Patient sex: M
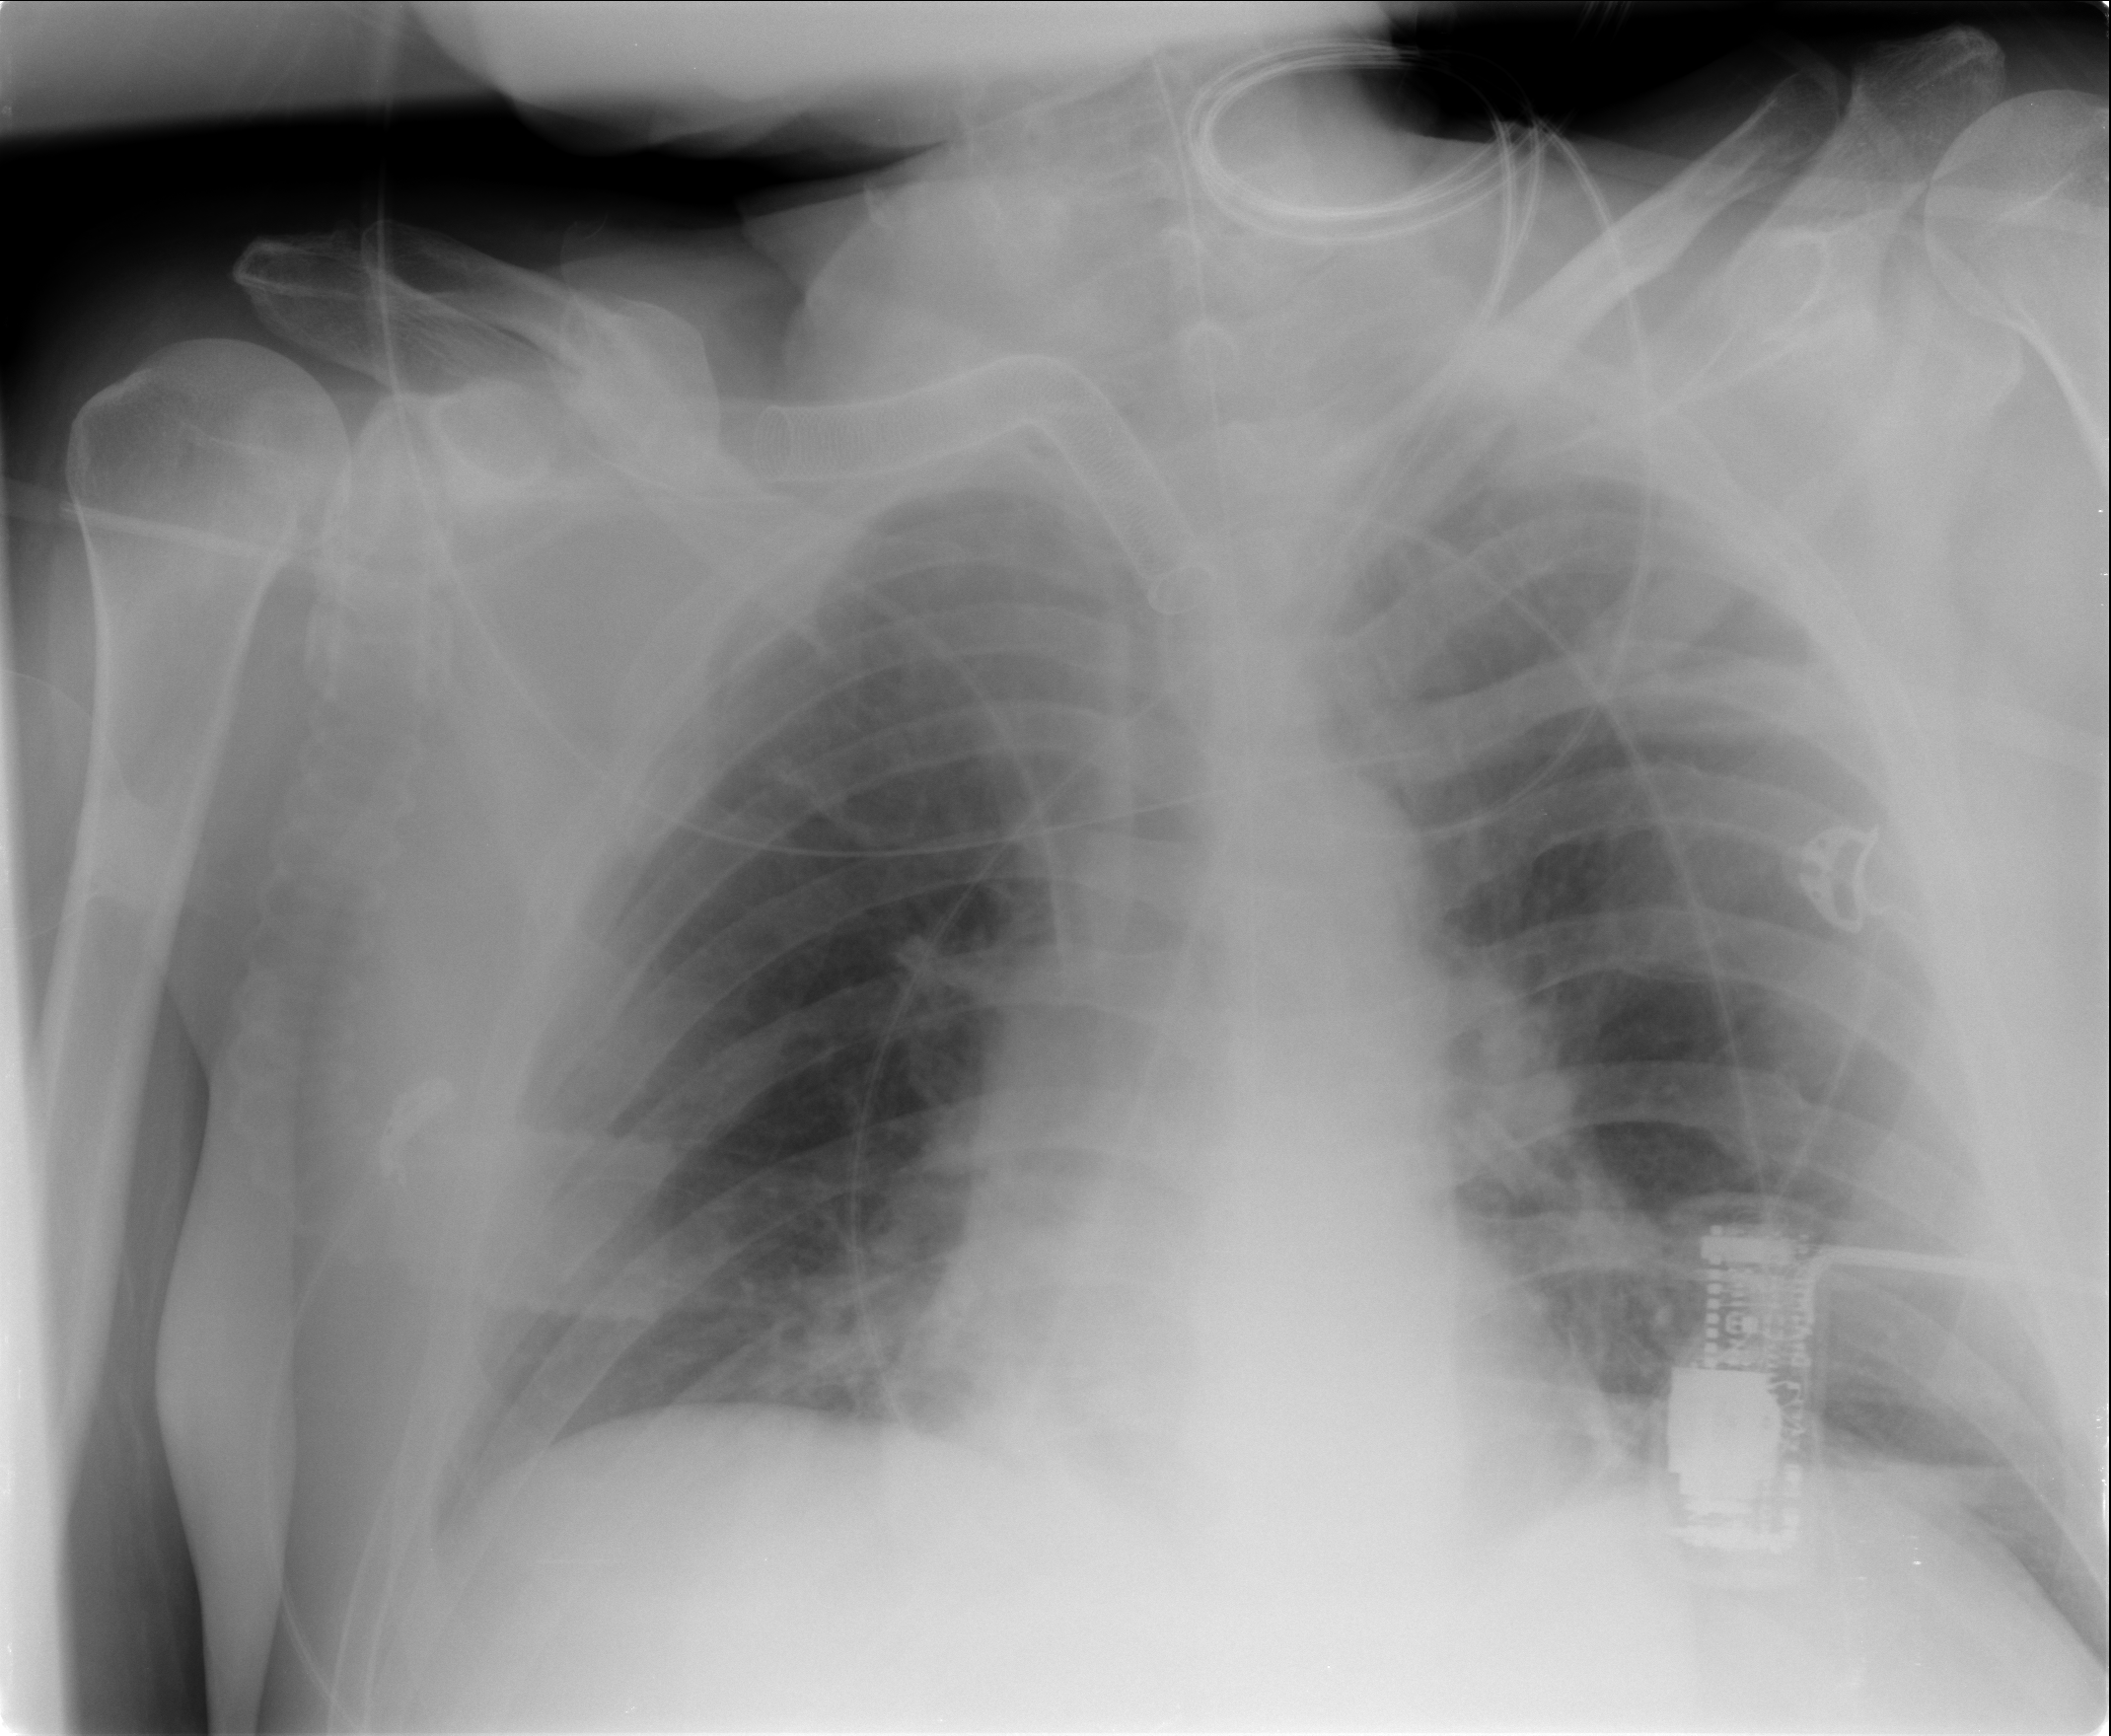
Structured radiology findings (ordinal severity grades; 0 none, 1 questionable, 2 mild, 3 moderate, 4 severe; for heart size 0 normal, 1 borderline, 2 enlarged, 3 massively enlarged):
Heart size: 0
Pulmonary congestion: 2
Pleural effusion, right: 0
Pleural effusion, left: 0
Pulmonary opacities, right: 0
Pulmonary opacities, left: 0
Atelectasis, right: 0
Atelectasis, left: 0